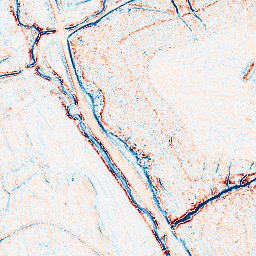
Category: edge_preserving
Decomposition family: anisotropic_diffusion
Decomposition parameters: iterations: 10
kappa: 10
gamma: 0.1
Upsampling method: lanczos
Upsampling parameters: scale: 4
Upsampling scale: 4